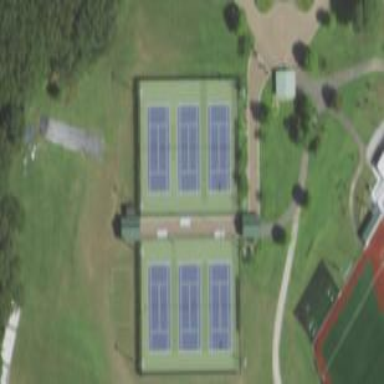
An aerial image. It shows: Tennis court in leisure pitch.